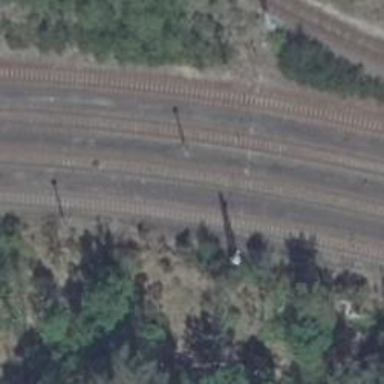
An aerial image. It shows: Railway yard with electrified contact lines.